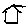
Label: house